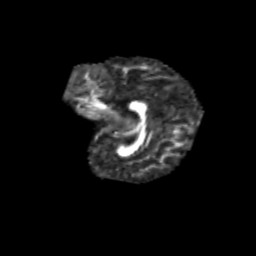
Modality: FA
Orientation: sagittal
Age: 6
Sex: female
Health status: healthy